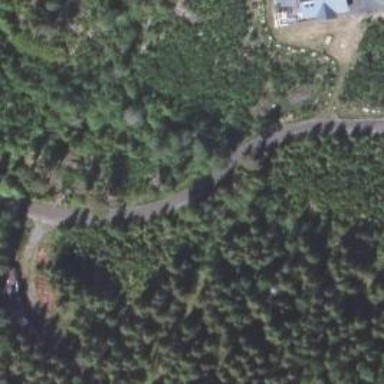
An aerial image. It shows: Unclassified road.